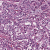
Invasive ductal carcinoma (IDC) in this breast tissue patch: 1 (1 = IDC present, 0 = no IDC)